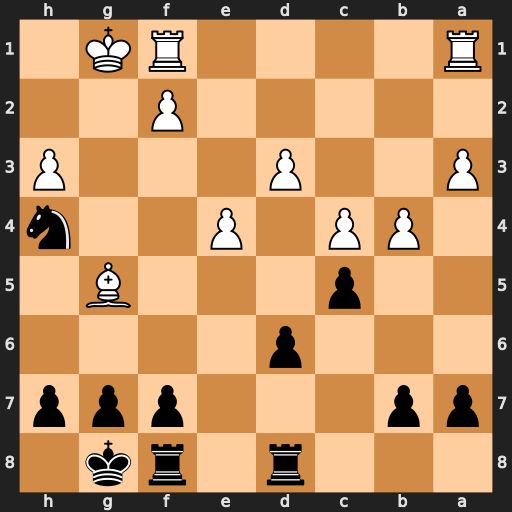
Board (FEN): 3r1rk1/pp3ppp/3p4/2p3B1/1PP1P2n/P2P3P/5P2/R4RK1
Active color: b
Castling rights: -
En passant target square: -
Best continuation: Nf3+ Kg2 Nxg5